Question: I'm trying to show a jQuery datepicker using
'''
$( "#datepicker" ).datepicker({
onSelect: function(dateText, inst) {
self.afterSettingTheDate(model, dateGT, view);
$("#datepicker").hide();
$("#datepicker").datepicker('hide');
}
});
$("#datepicker").datepicker('setDate', d);
$("#datepicker").show();
$("#datepicker").datepicker('show');
'''
The HTML (attaching the datepicker to a div):
'''
<div id="datepicker"></div>
'''
The CSS:
'''
#datepicker{
width: 200px;
height: 50px;
right: 200px;
top: 200px;
position: fixed;
display: none;
z-index:<PHONE>;
}
'''
The datepicker shows up like this:

Does anyone know what could be the problem here?
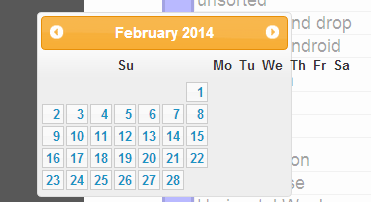
Answer: You should use the display methods provided in the datepicker API.
The original element selector and the widget html itself are not the same.
Try:
'''
$("#datepicker").datepicker( "show" );
'''
<URL>